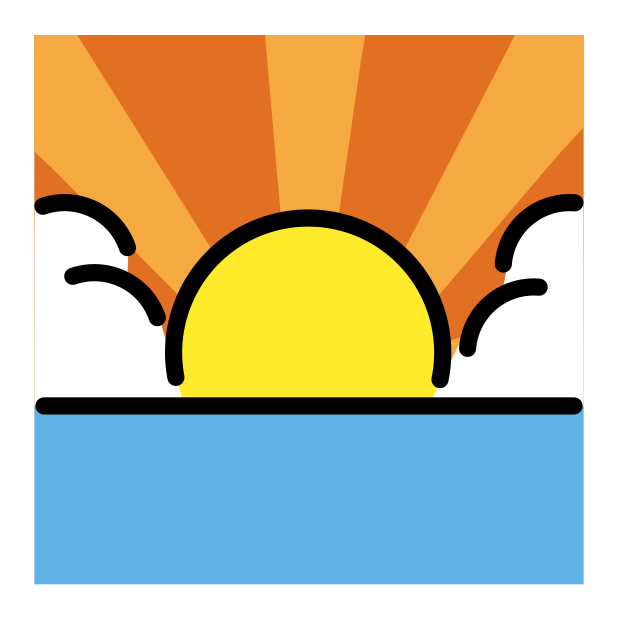
Emoji: 🌅
Name: sunrise
Unicode: 0x1f305